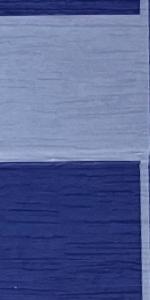
Label: Empty